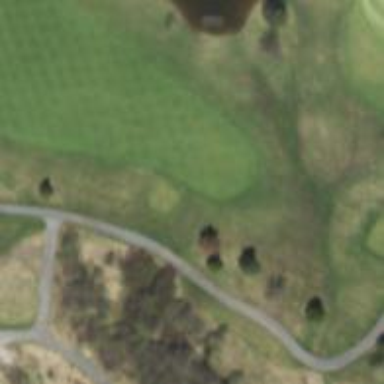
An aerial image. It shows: Path for both roads and golfers.